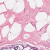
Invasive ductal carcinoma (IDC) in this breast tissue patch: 0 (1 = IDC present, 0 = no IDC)